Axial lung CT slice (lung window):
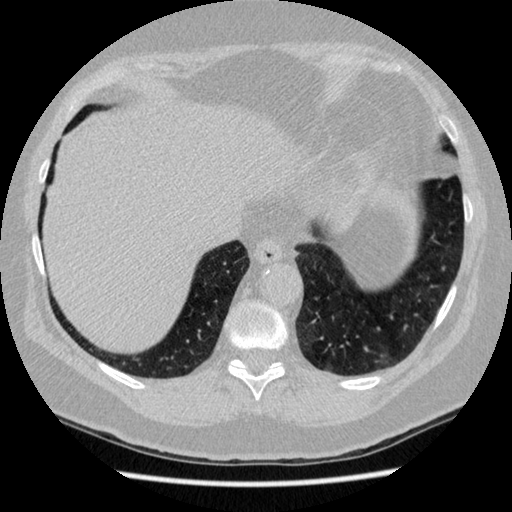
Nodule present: no